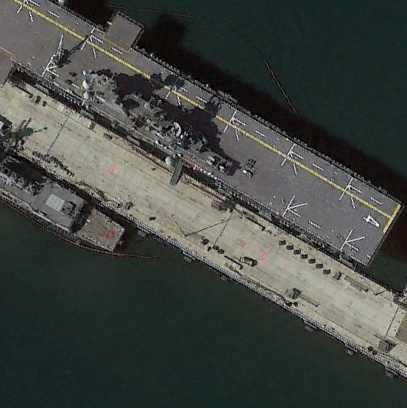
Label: assault